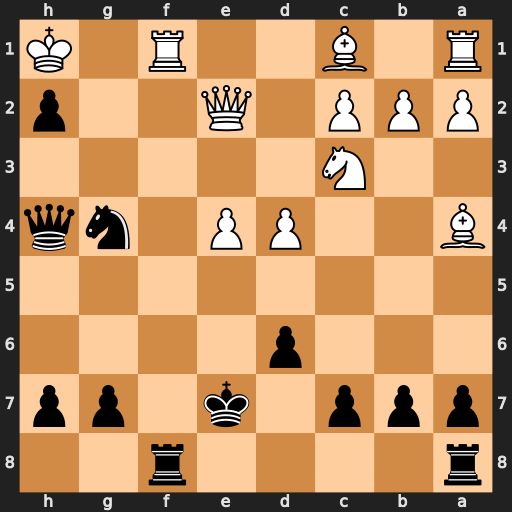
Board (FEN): r4r2/ppp1k1pp/3p4/8/B2PP1nq/2N5/PPP1Q2p/R1B2R1K
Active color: b
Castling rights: -
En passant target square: -
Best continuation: Rxf1+ Qxf1 Nf2+ Qxf2 Qxf2